Question: I'm new to android application.
In this picture,there is a bottom layout with some options like play,delete etc.., and has its transparency to show its background.
How to I get like that ?
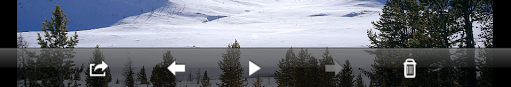
Answer: use 'android:background ="#88676767"' change the first to your selection of opacity
In reply to your comment:
'''
ImageView iv = (ImageView) findViewById(your_imageId);
iv.setColorFilter(Color.argb(150, 155, 155, 155), Mode.SRC_ATOP);
'''
'''
LinearLayout layout = (LinearLayout) findViewById(R.id.your_id);
Drawable d = getResources().getDrawable(R.relevant_drawable);
d.setAlpha(50);
layout.setBackgroundDrawable(d);
'''